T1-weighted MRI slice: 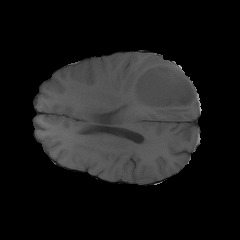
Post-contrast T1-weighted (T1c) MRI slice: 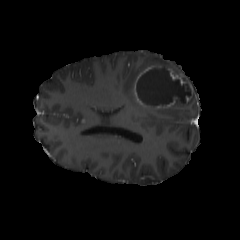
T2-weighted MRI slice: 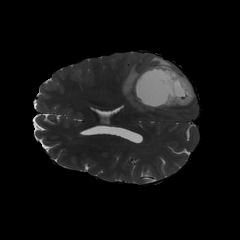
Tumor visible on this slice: yes